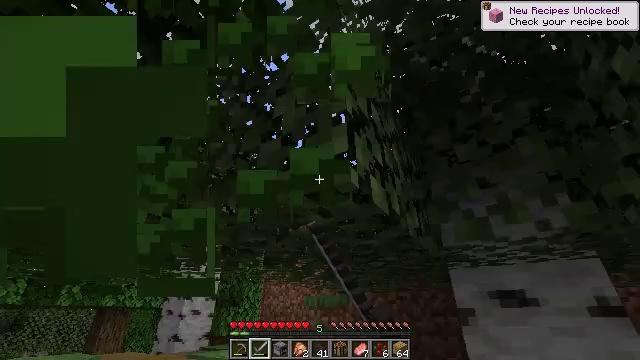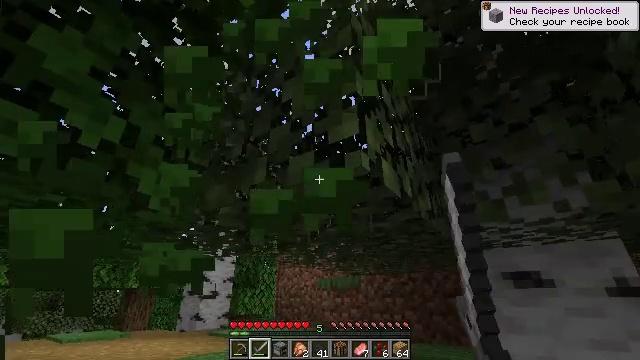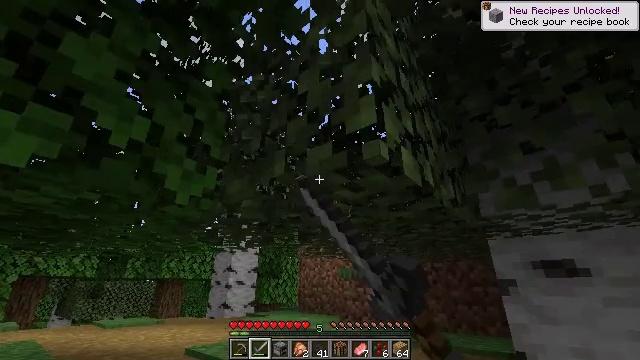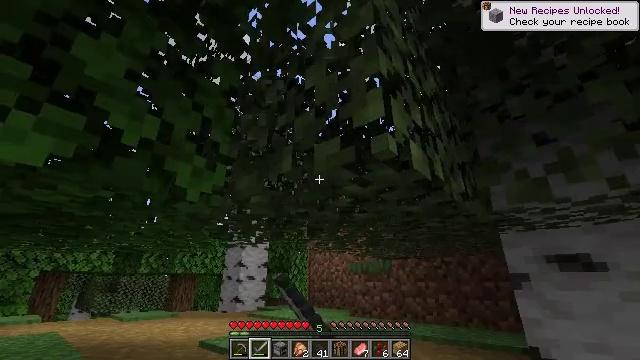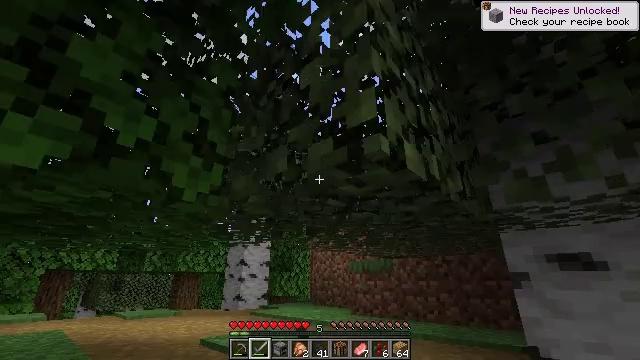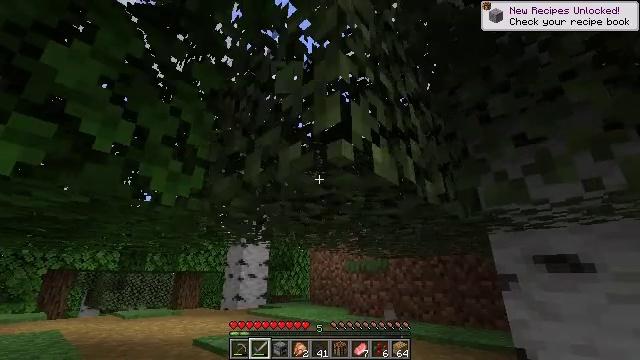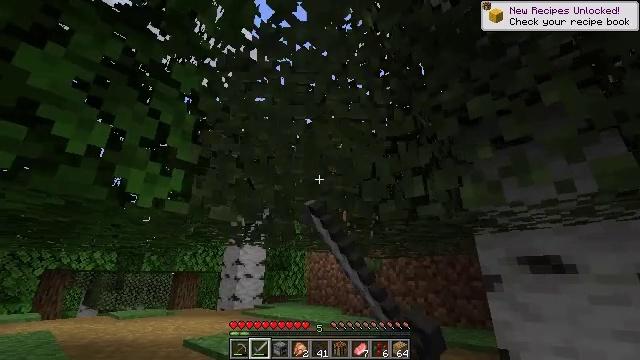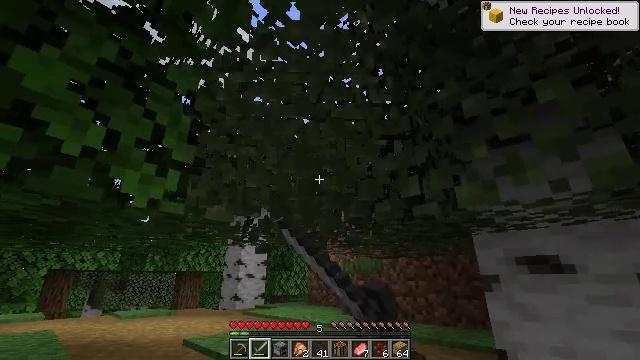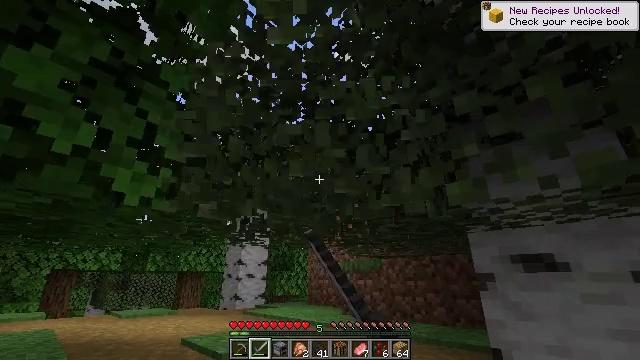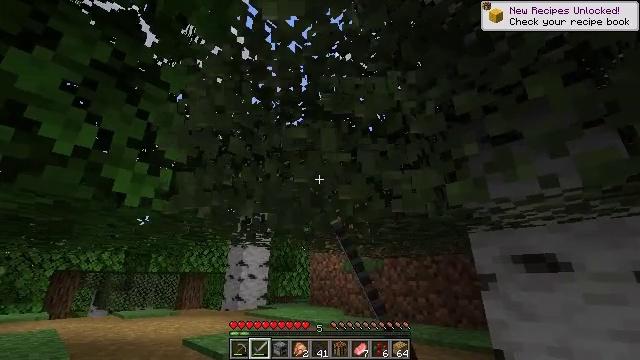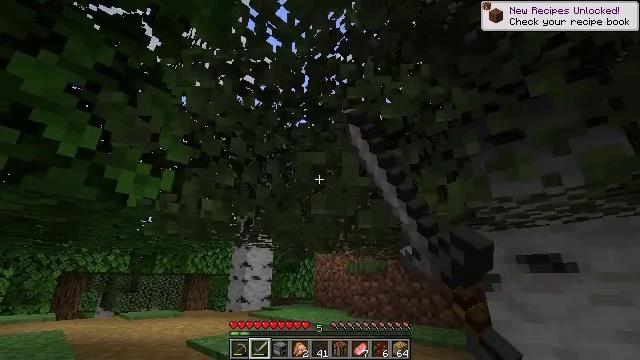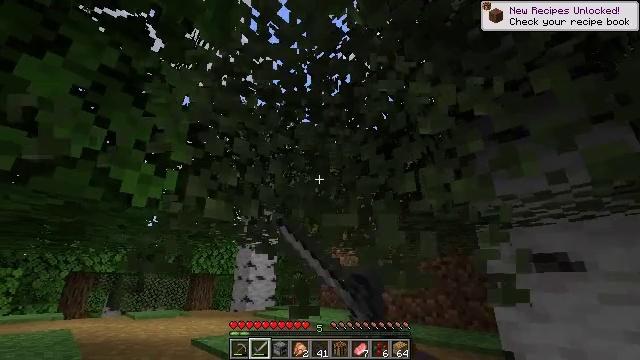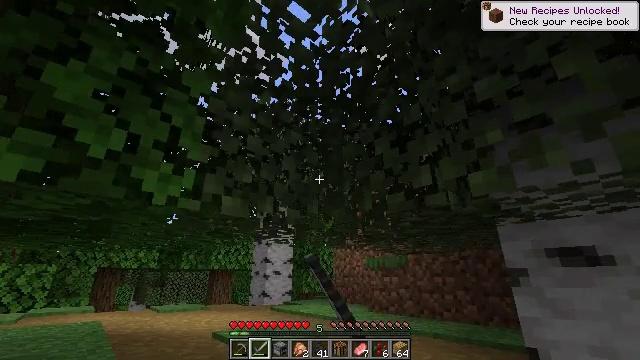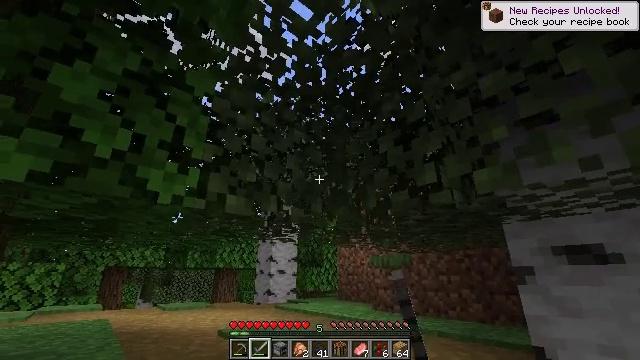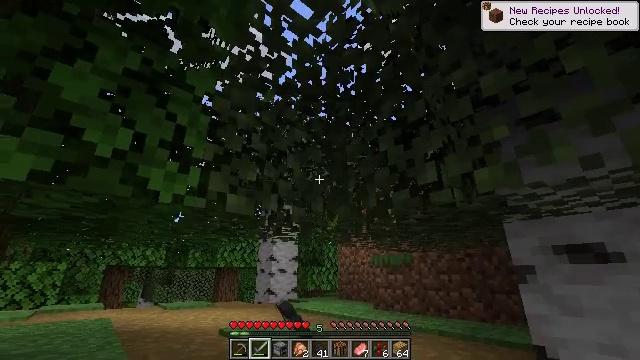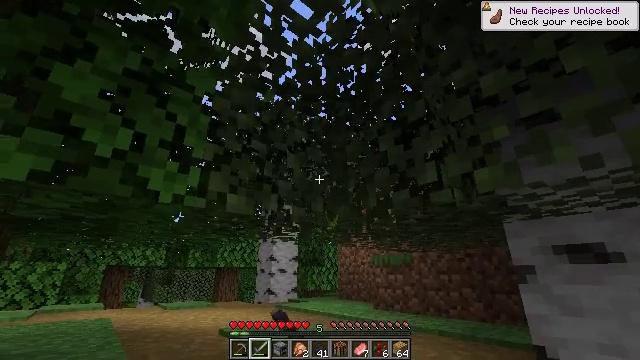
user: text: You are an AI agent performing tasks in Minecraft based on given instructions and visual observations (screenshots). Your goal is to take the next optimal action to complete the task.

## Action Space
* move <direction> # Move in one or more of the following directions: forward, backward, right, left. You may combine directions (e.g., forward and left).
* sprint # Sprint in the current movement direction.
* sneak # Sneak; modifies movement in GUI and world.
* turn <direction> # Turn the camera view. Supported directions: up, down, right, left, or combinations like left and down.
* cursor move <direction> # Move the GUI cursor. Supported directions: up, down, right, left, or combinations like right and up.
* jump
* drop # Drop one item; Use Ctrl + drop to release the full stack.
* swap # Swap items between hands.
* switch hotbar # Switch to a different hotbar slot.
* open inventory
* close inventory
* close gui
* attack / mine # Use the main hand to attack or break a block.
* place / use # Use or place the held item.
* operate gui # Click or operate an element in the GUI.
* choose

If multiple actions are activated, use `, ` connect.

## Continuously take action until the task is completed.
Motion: motion action
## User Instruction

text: Gather birch leaves using hands or shears.
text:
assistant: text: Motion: turn left and down, attack / mine
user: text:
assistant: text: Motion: turn left and down, attack / mine
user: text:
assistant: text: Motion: turn left and down, attack / mine
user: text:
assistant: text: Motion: move right, attack / mine
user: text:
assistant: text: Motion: move right, attack / mine
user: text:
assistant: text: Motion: attack / mine
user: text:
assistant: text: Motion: attack / mine
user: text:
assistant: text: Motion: attack / mine
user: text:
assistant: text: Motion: attack / mine
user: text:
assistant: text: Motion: attack / mine
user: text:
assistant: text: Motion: attack / mine
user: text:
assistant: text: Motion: turn left, attack / mine
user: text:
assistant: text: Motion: attack / mine
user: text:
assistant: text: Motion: attack / mine
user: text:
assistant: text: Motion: attack / mine
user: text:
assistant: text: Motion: attack / mine
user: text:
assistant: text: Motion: attack / mine
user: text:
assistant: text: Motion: move forward, turn down, attack / mine
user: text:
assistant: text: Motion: move forward, turn left and down, attack / mine
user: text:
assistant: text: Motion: move forward, turn left and down, attack / mine, jump
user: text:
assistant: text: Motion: move forward, turn left and down, attack / mine, jump
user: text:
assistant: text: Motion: move forward, turn left and down, attack / mine, jump
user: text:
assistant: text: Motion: move forward, turn left and down, attack / mine, jump
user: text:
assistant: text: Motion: move forward, turn left and down, attack / mine
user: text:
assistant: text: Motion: move forward, sprint
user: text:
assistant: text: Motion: move forward, sprint
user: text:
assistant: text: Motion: move forward, sprint
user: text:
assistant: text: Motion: move forward, sprint
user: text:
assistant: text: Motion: move forward, sprint
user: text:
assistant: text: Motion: move forward, sprint, attack / mine